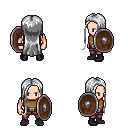
a pixel art fantasy rpg character, male body template, human, light skin, leather chest armor, magenta pants, white extra-long hairstyle, black shoes, shield, four views (front, back, left, right), 2x2 character sprite sheet, small pixel art, hard edges, no anti-aliasing